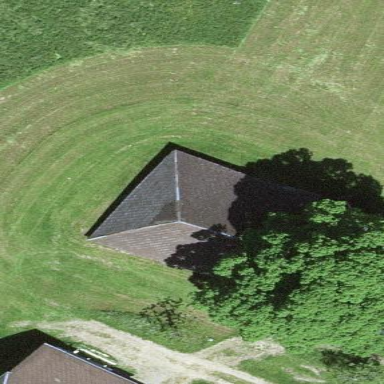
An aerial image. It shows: Barn.